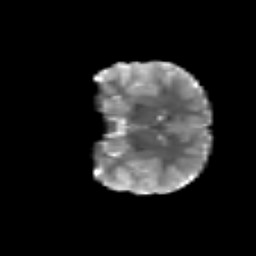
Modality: T2w
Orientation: coronal
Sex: female
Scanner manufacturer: siemens
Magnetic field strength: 3 T
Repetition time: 5 s
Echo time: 0.071 s